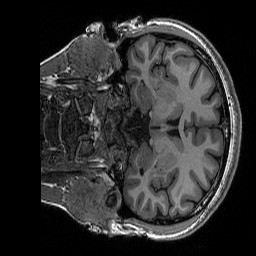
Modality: T1w
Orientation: coronal
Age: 26
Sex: female
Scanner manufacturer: siemens
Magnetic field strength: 3 T
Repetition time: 2.53 s
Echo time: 0.0033 s